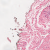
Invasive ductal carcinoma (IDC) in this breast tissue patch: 0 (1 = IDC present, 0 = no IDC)